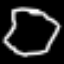
Label: octagon